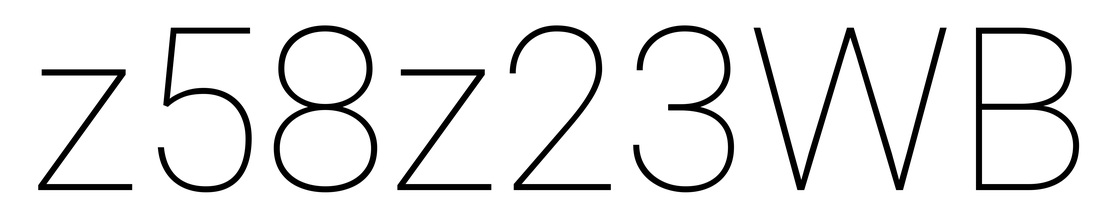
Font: Roboto_Thin